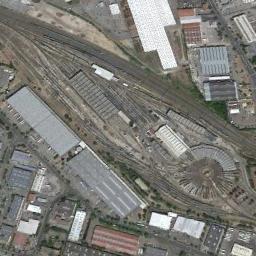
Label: railway_station